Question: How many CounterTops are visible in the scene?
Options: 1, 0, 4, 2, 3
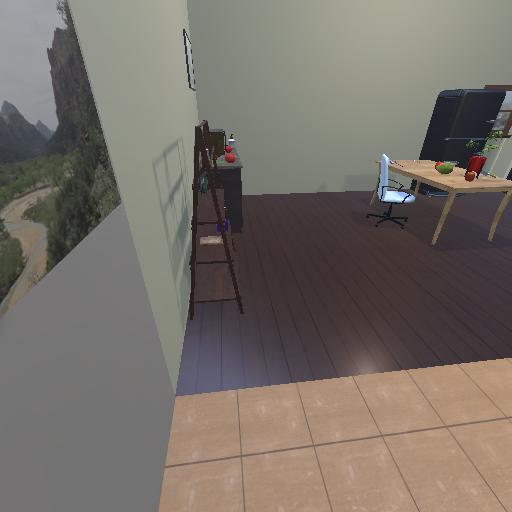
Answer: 1